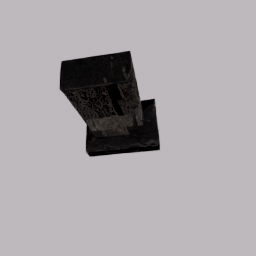
Label: electronics